九年级 · 画法几何学
如图, $C D$ 是平面镜, 光线从点 $A$ 出发, 经 $C D$ 上点 $E$ 反射后照射到点 $B$. 若入射角为 $\alpha, A C \perp C D$, $B D \perp C D$, 垂足分别为点 $C, D$, 且 $A C=3, B D=6, C D=11$, 则 $\tan \alpha$ 的值为 $($ )
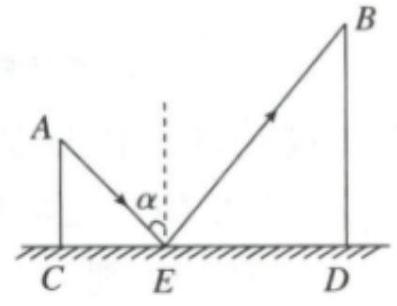
A. $\frac{11}{3}$
   B. $\frac{3}{11}$
   C. $\frac{9}{11}$
   D. $\frac{11}{9}$
答案: D